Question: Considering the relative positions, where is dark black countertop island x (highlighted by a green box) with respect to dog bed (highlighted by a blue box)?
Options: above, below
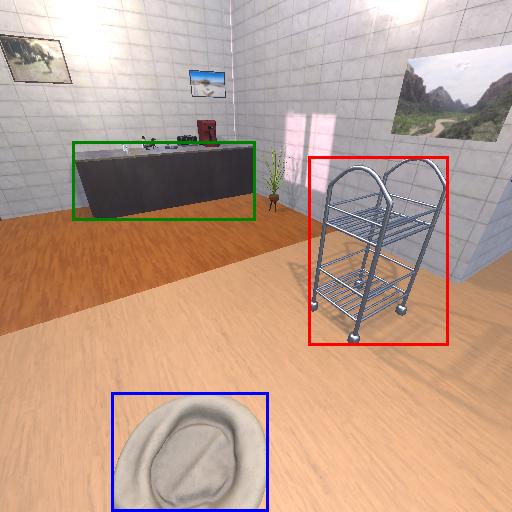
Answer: above